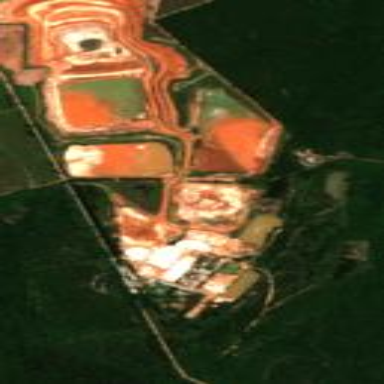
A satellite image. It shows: Quarry area with sand as the primary resource.